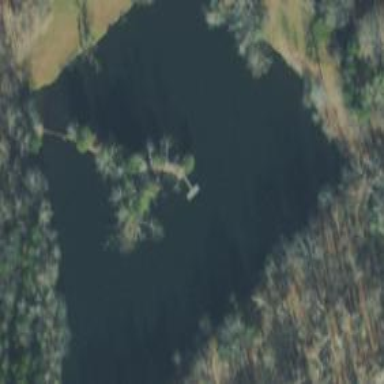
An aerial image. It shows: Dock by the waterway.